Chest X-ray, AP view. Patient: 32 years old, sex M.
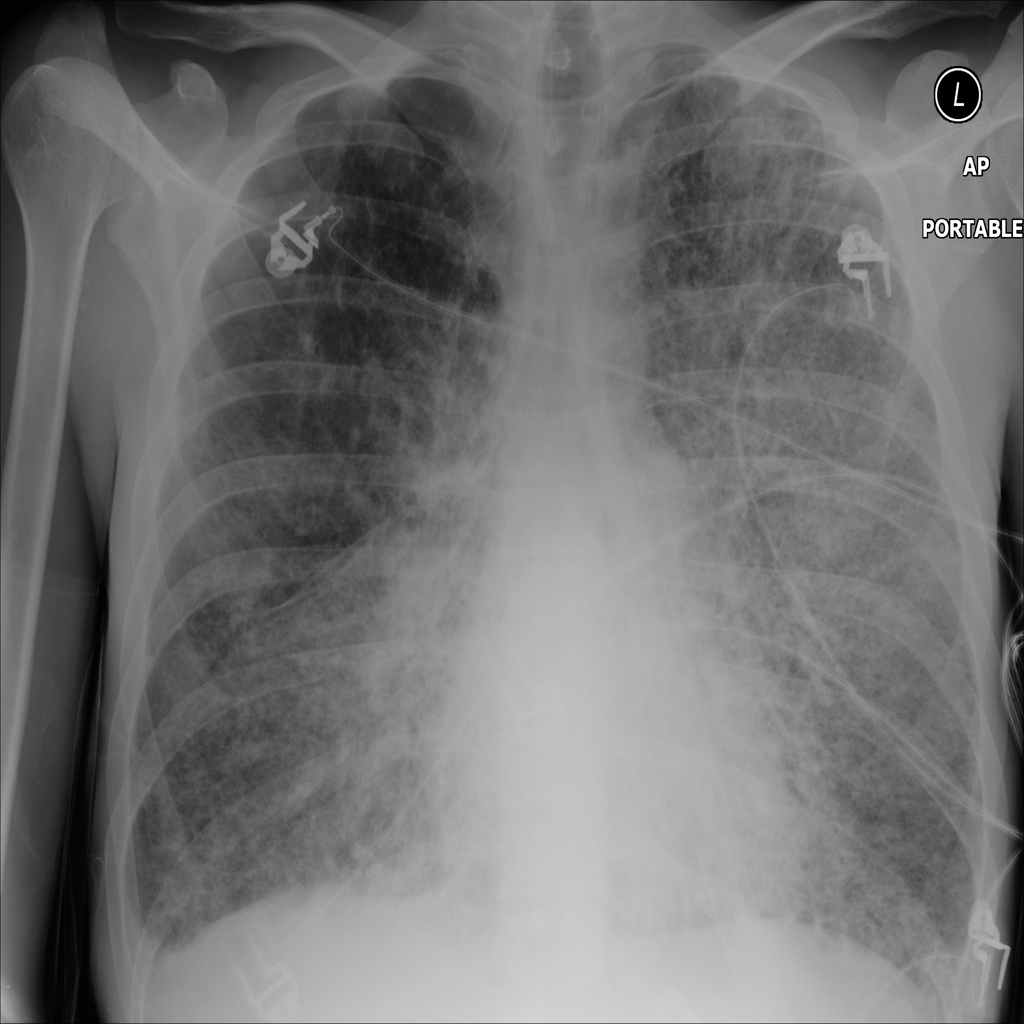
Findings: No Finding